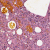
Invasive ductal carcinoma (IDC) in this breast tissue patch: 0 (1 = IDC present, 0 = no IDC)